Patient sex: F
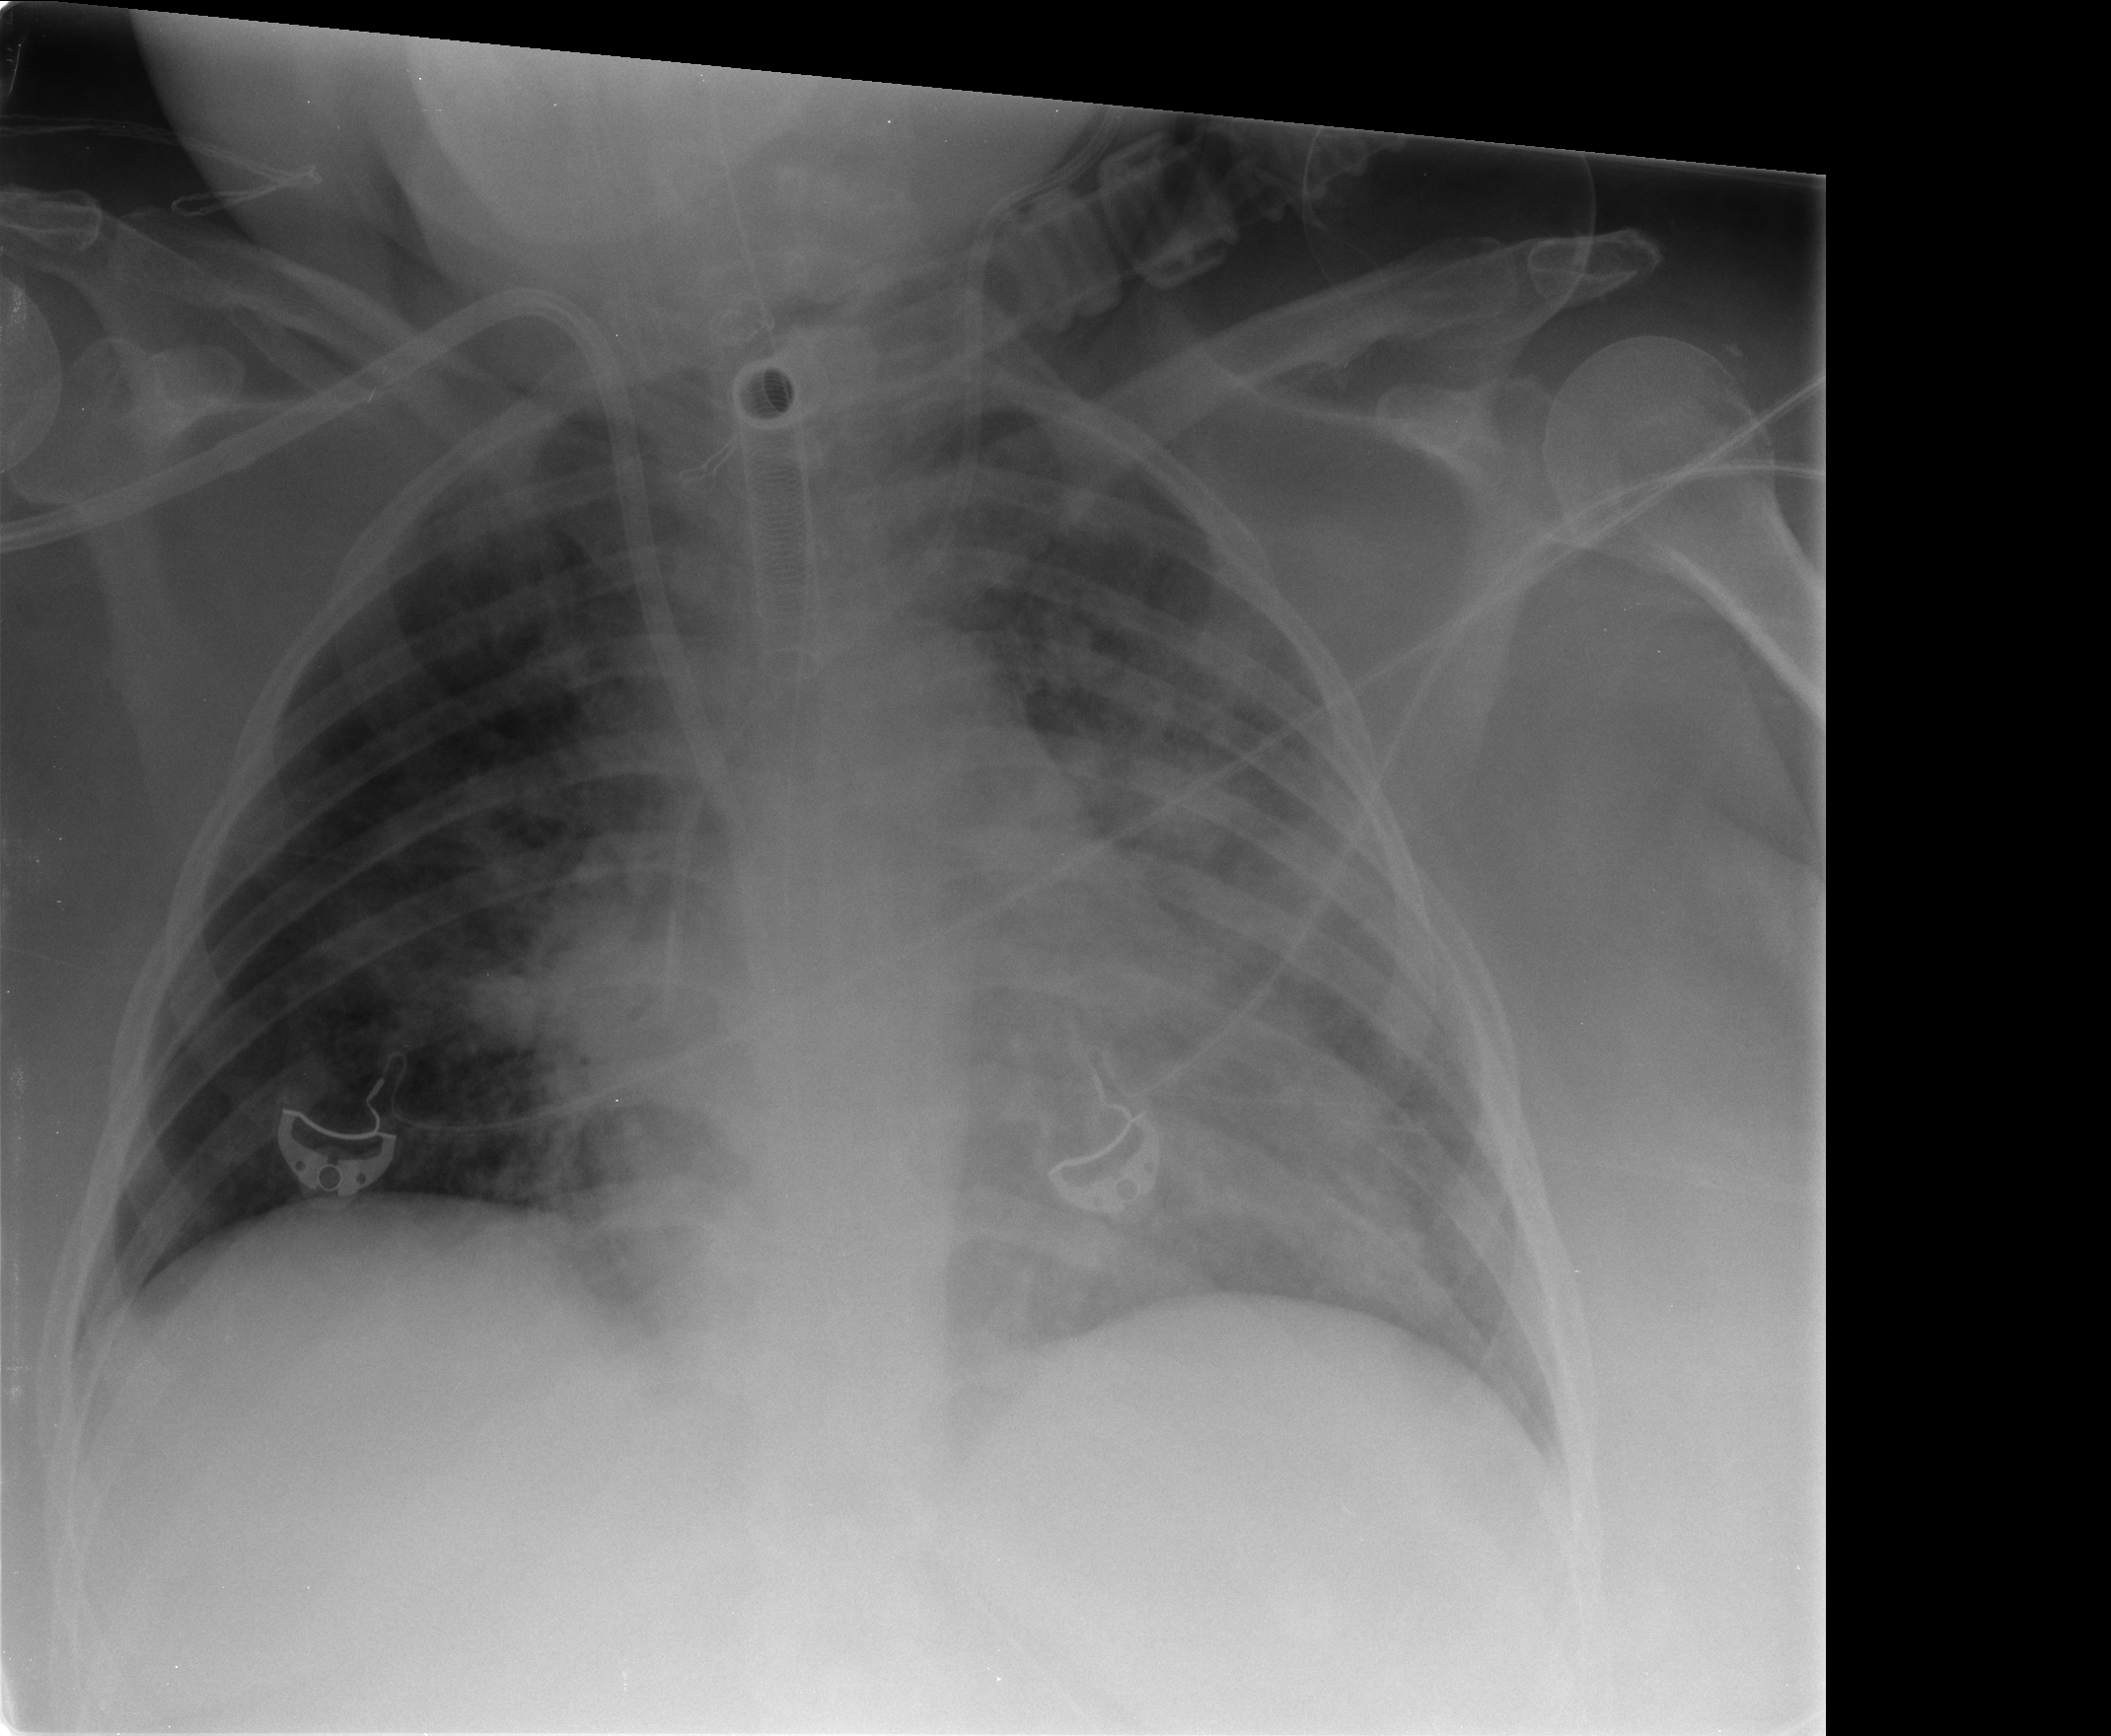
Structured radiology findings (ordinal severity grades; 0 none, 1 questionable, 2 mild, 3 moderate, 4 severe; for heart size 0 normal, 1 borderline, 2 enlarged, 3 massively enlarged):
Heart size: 2
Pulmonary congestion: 3
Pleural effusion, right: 0
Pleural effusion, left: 0
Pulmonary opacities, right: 2
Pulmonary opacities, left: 3
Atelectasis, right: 1
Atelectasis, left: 2